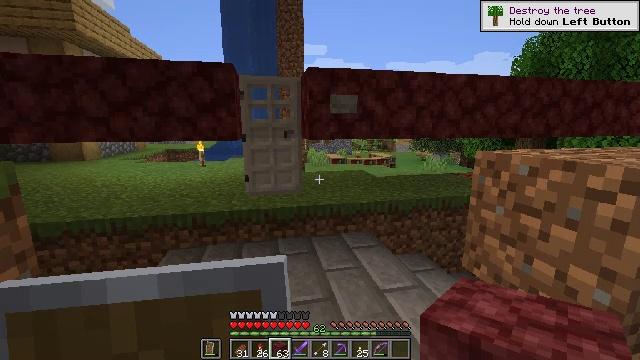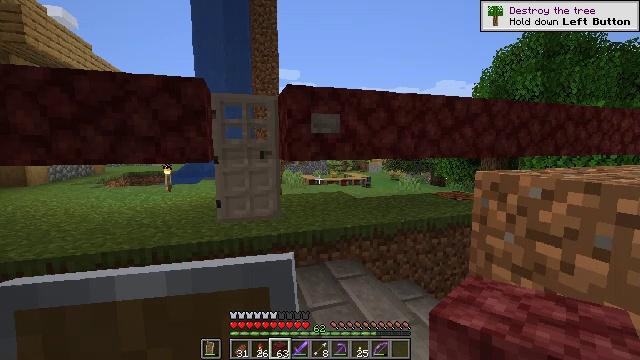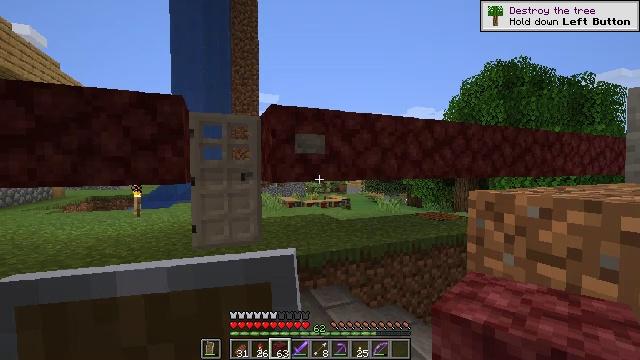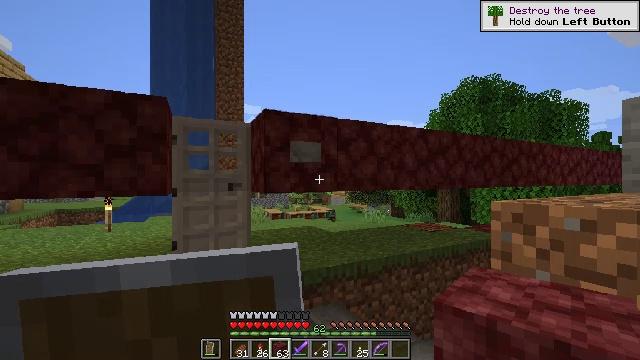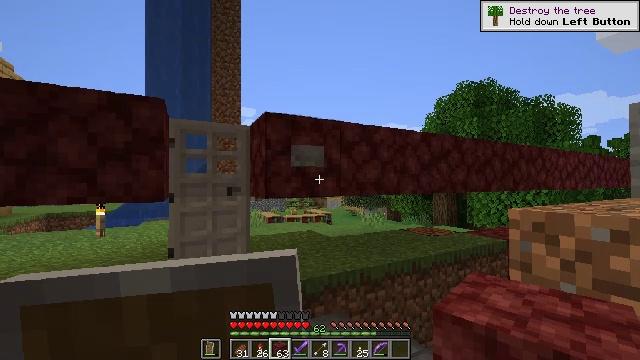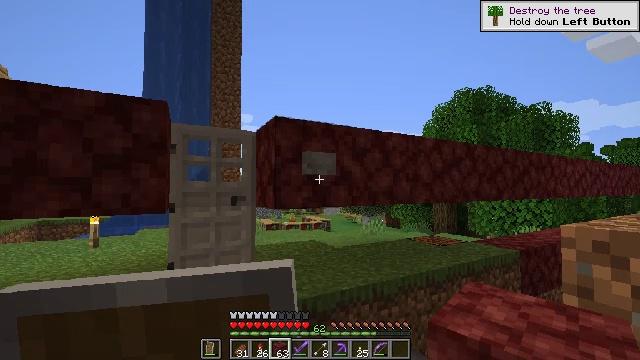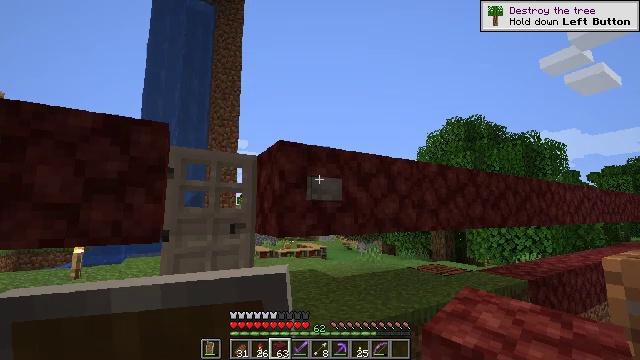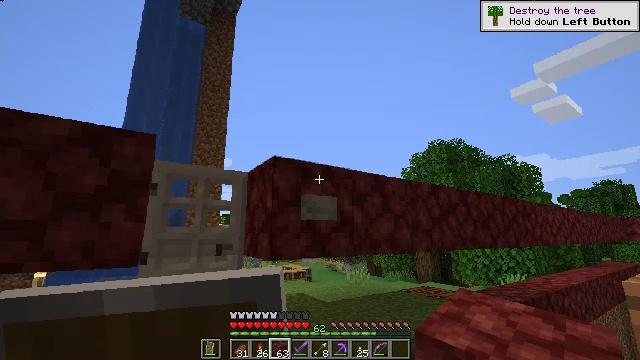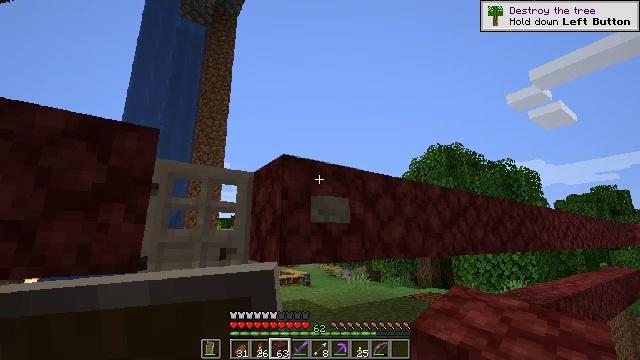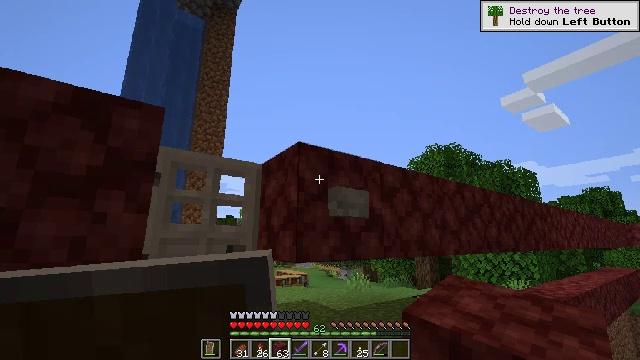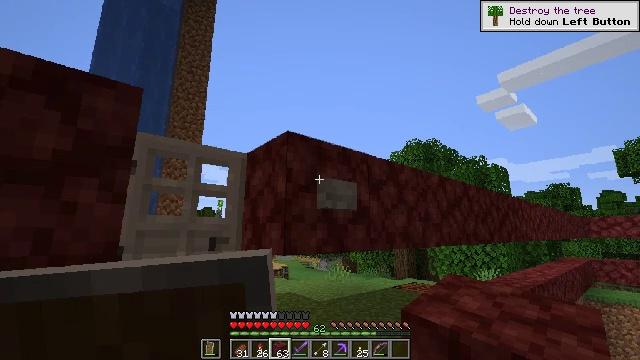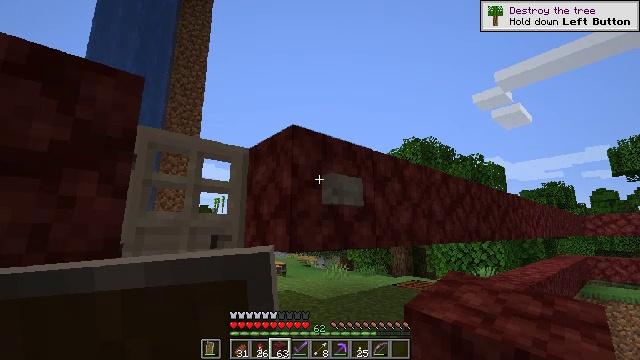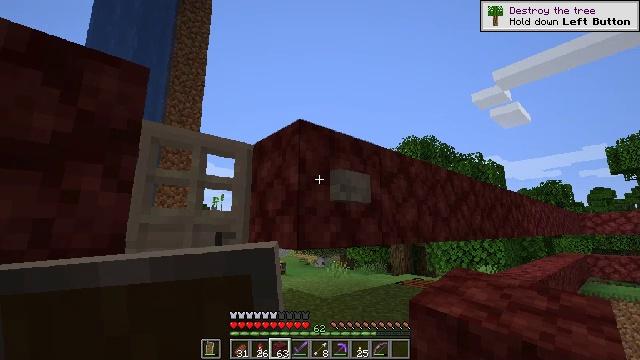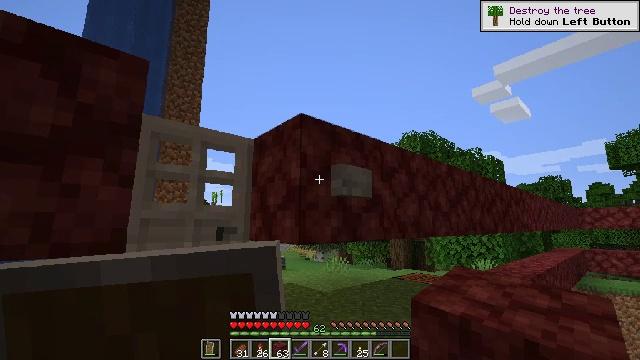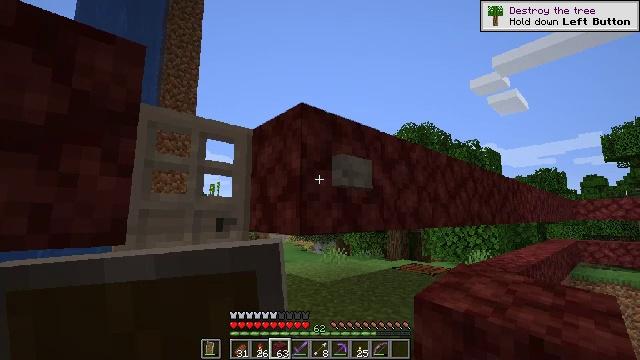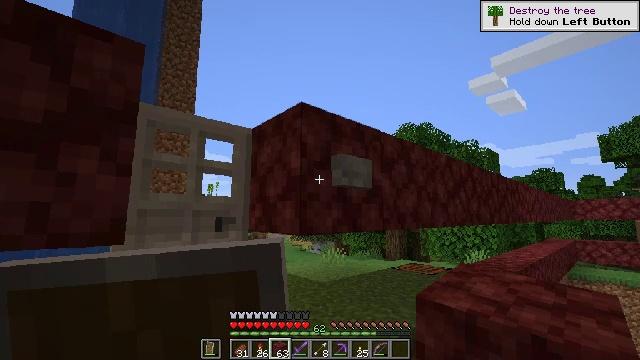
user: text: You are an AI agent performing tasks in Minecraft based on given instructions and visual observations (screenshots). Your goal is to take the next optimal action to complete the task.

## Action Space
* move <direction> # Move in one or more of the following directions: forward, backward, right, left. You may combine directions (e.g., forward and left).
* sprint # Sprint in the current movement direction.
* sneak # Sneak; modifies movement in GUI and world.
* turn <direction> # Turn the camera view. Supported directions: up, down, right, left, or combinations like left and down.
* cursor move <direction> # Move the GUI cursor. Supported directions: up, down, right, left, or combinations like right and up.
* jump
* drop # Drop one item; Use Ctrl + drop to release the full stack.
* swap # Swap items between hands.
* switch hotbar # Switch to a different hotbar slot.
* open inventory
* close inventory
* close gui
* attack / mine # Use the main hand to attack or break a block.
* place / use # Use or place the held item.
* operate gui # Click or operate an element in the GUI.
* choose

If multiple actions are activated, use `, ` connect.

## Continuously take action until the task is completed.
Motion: motion action
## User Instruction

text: Turn slimeballs into a slime block at a crafting table.
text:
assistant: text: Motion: move forward and move left, turn right and up
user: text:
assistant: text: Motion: move forward and move left, turn right and up
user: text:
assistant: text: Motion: move forward and move left, turn right and up
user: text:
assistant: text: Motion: move forward and move left, turn right
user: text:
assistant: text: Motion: move forward and move left, turn up
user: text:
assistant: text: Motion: move forward and move left, turn right and up
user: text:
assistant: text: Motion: move forward and move left, turn right and up
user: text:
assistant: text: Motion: move forward and move left
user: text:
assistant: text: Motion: move forward and move left, turn right
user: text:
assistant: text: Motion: turn right and down
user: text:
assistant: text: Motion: no_op
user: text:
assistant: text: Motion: no_op
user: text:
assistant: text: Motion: turn down
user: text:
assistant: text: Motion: turn down
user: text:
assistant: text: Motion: no_op
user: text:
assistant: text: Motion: use / place
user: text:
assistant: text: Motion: use / place
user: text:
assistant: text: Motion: turn right
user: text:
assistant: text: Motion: turn right
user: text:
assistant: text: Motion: no_op
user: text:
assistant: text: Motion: use / place
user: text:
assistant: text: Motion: use / place
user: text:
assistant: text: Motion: no_op
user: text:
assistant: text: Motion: move forward, turn left and down
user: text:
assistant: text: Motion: move forward, turn left and down
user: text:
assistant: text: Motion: move forward, turn left and down
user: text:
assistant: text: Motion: move forward, turn left and down
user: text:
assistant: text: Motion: move forward, turn left
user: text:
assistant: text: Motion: move forward, turn left
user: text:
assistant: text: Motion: move forward